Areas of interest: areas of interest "Changlu Tourism Leisure Expo Park - Zoo"
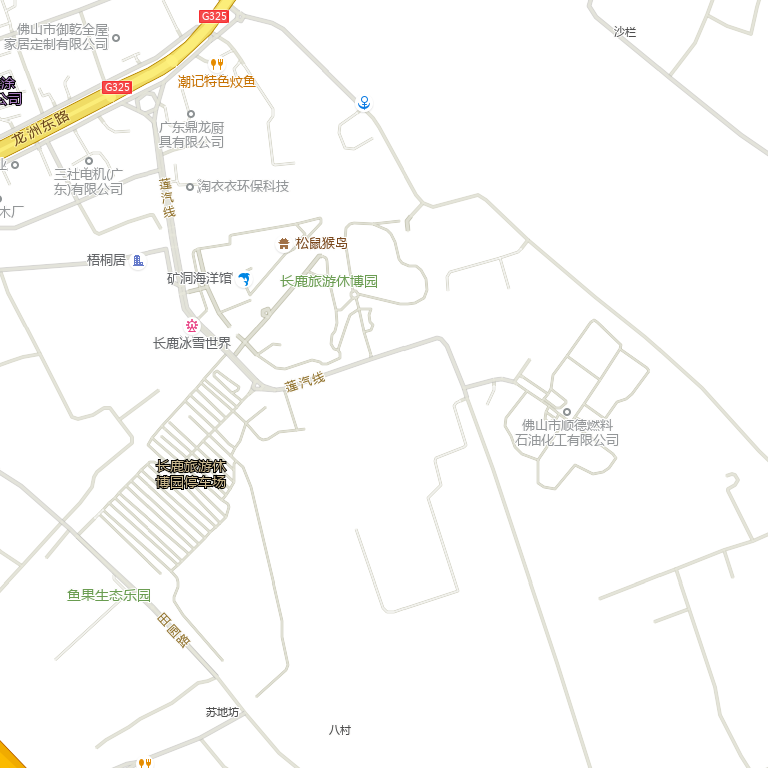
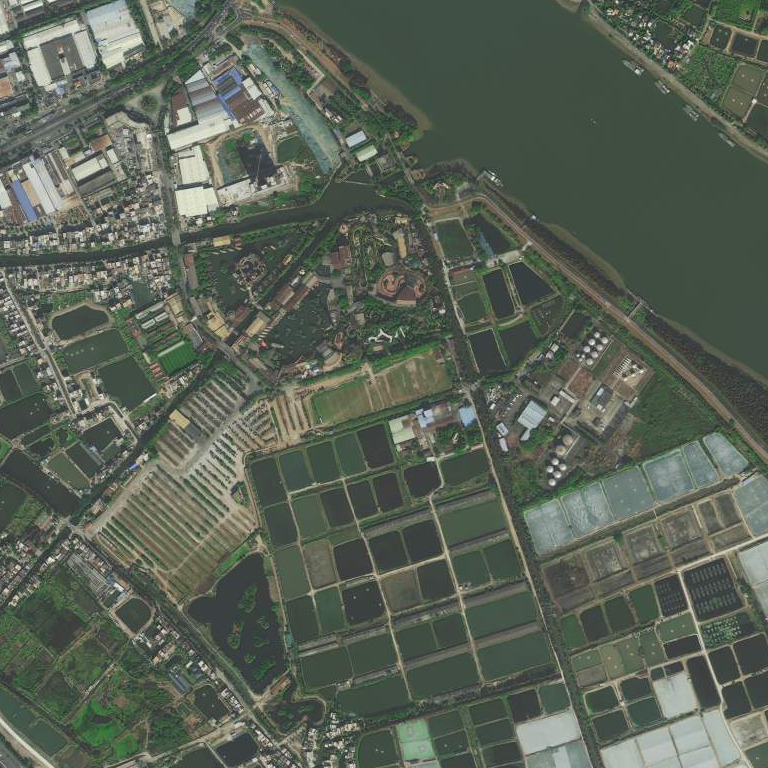